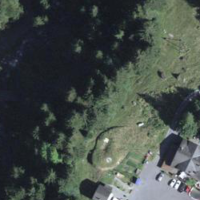
EUNIS habitat code: 43
Species observed at this site:
Polyommatus icarus